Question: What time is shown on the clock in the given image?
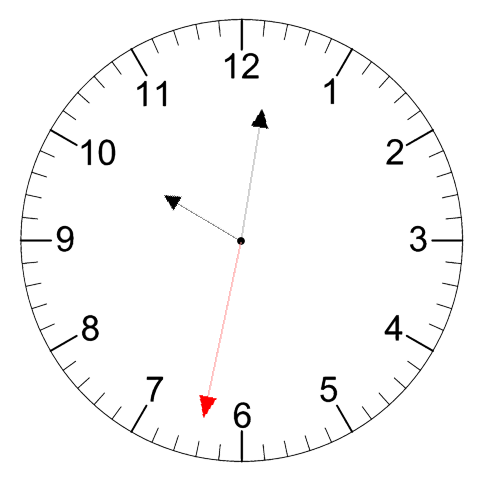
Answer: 10:01:32